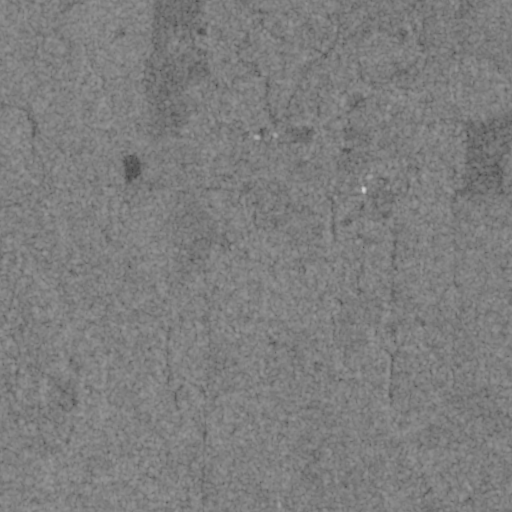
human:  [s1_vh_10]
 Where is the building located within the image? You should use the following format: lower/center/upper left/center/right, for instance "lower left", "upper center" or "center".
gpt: The building is located in the center right of the image.
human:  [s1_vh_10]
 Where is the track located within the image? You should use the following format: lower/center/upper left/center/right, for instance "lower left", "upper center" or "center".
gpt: There is no track in the image.

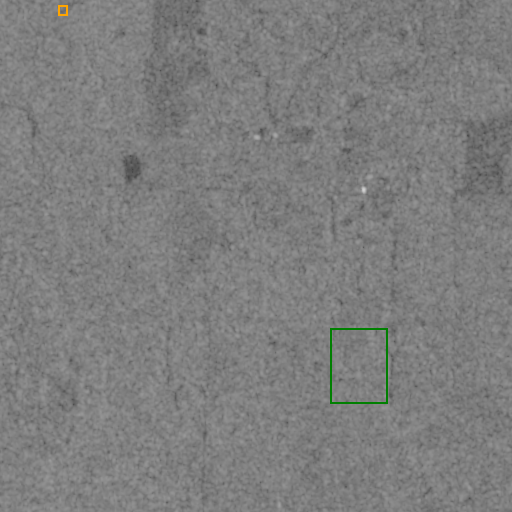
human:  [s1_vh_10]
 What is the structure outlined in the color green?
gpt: The structure outlined in green is a crop field.
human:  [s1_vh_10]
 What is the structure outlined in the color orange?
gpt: The structure outlined in orange is a park.
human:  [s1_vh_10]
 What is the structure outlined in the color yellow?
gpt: There is no yellow outline.